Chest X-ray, PA view. Patient: 64 years old, sex M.
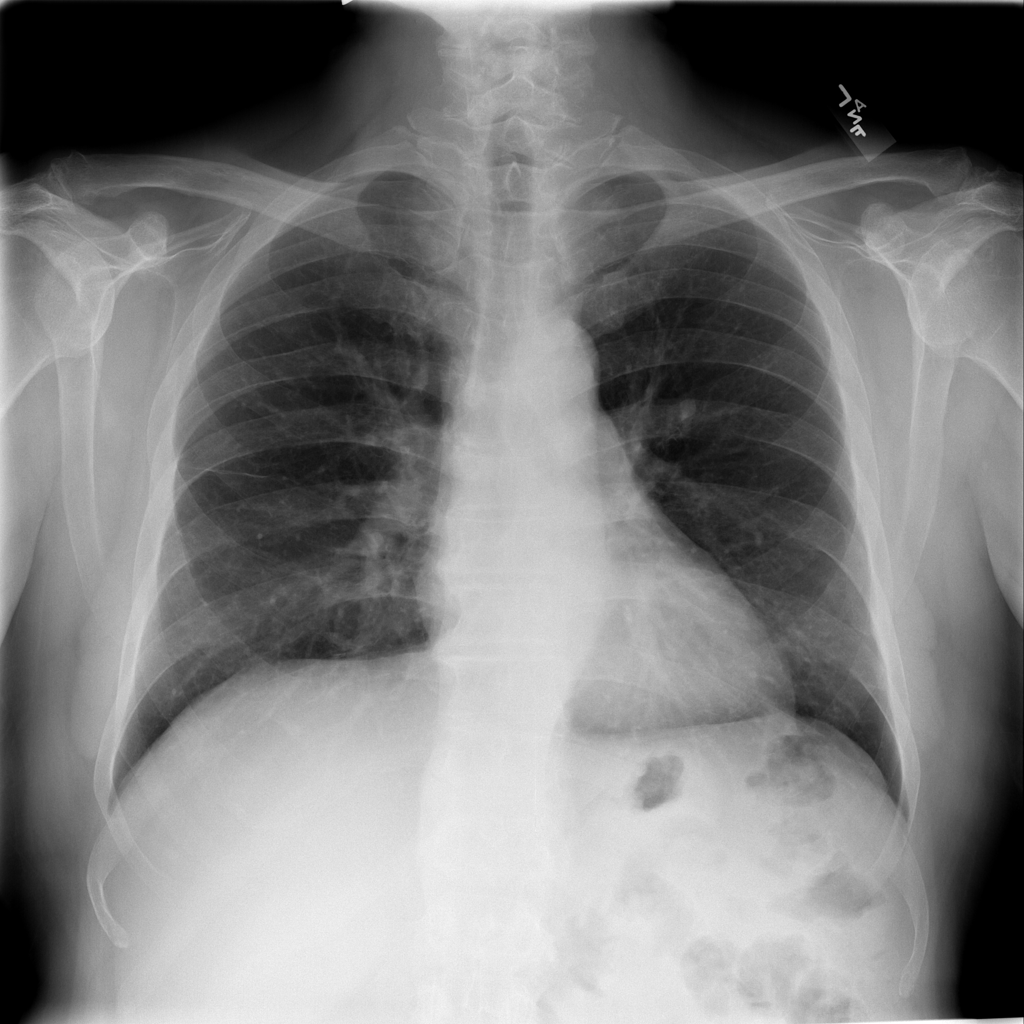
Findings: Atelectasis